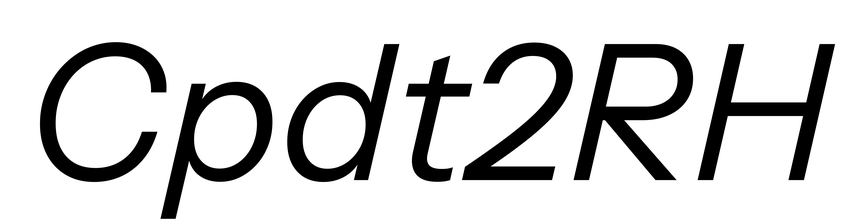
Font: InstrumentSans-Italic_Italic